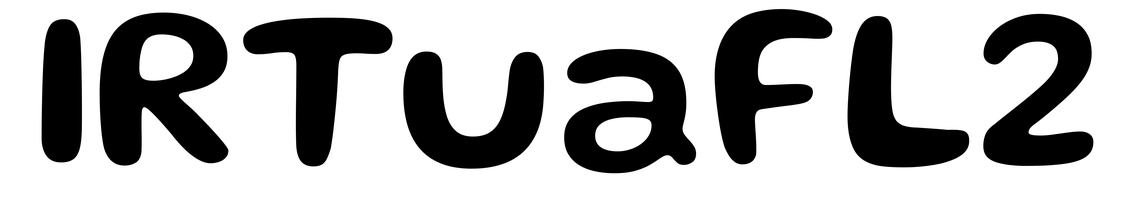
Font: Gluten_Medium